Question: Need your expertise on the issue.
I have a label control in the presentation layer which is purely used for status display. Status could be Update Fail Pass/Delete/Duplicate record etc. that is happening through GridView (refer Code 1).
The status in this label is shown using code behind procedure (refer Code 2)
The procedure is not displaying anything when called from 'UpdateTableRecordInDatabase(...)' but it works when I hit the button (created test button to evaluate whether is there any issue in the code). I did the debug and the values are being passed successfully without any issues.

'''
<asp:Label ID="lblStatus" runat="server" visible="false"></asp:Label>
<asp:ScriptManager ID="ScriptManager1" runat="server"></asp:ScriptManager>
<asp:UpdatePanel ID="TablesUpdatePanel" runat="server">
<ContentTemplate>
<asp:GridView ID="ListOfTables" runat="server" AllowPaging="True"
AllowSorting="True" AutoGenerateColumns="False"
DataKeyNames="PK_RestaurantTableID"
DataSourceID="DataSource1" Width="100%" CssClass="dataTable"
PageSize="15" ShowFooter="True" CellPadding="5"
CellSpacing="5" ShowHeaderWhenEmpty="True"
EmptyDataText="No records available in database"
OnRowUpdating = "UpdateTableRecordInDatabase"
OnRowDeleting="ListOfTables_RowDeleting">
<SortedAscendingHeaderStyle CssClass="sortasc" />
<SortedDescendingHeaderStyle CssClass="sortdesc" />
<columns>.....</columns>
</asp:GridView>
<asp:SQLDataSource .....>....</asp:SqlDataSource>
</ContentTemplate>
<Triggers>
<asp:AsyncPostBackTrigger ControlID="ListOfTables" />
</Triggers>
</asp:UpdatePanel>
</div>
'''
'''
Protected Sub UpdateTableRecordInDatabase(sender As Object, e As GridViewUpdateEventArgs)
If CheckForDuplicateRecords(intAccountID, strTableName) = FALSE then
code here to update the table
else
e.Cancel = TRUE
Response.Redirect(Request.Url.AbsoluteUri)
PrintExceptionStatus("Table Names should be unique")
end if
End Sub
Sub PrintExceptionStatus(strMessage As String)
lblStatus.Visible = True
lblStatus.BackColor = Drawing.Color.LightYellow
lblStatus.ForeColor = Drawing.Color.Red
lblStatus.Text = "<img src='Images/error.png' align='absmiddle' hspace='5'>" + strMessage.ToString()
End Sub
'''
Is there anything which I am overlooking or missing. Please guide.
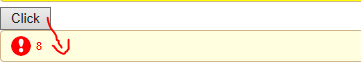
Answer: Note that the 'GridView' that fires the event is inside the 'UpdatePanel'. Here is how it works - when the postback is triggered by something inside the 'UpdatePanel', the whole page life cycle is run, but then only the part of the page inside the 'UpdatePanel' is updated on the client page.
So, after the 'GridView' triggers the event, the text of the label is changed in the code behind (as you can see in debug), but since it is not inside the 'UpdatePanel' the label is not changed, as you can see.
To solve the issue simply move the label inside the 'UpdatePanel' - this make it a part of the HTML that is updated when postback inside 'UpdatePanel' occurs:
'''
<asp:UpdatePanel ID="TablesUpdatePanel" runat="server">
<ContentTemplate>
<asp:Label ID="lblStatus" runat="server" visible="false"></asp:Label>
'''
Note that since it is inside the template, you might need 'FindControl' now to access the label.